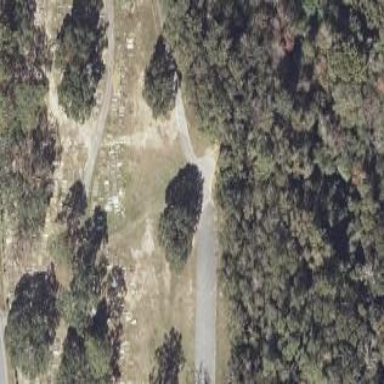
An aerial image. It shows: Cemetery.